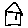
Label: house